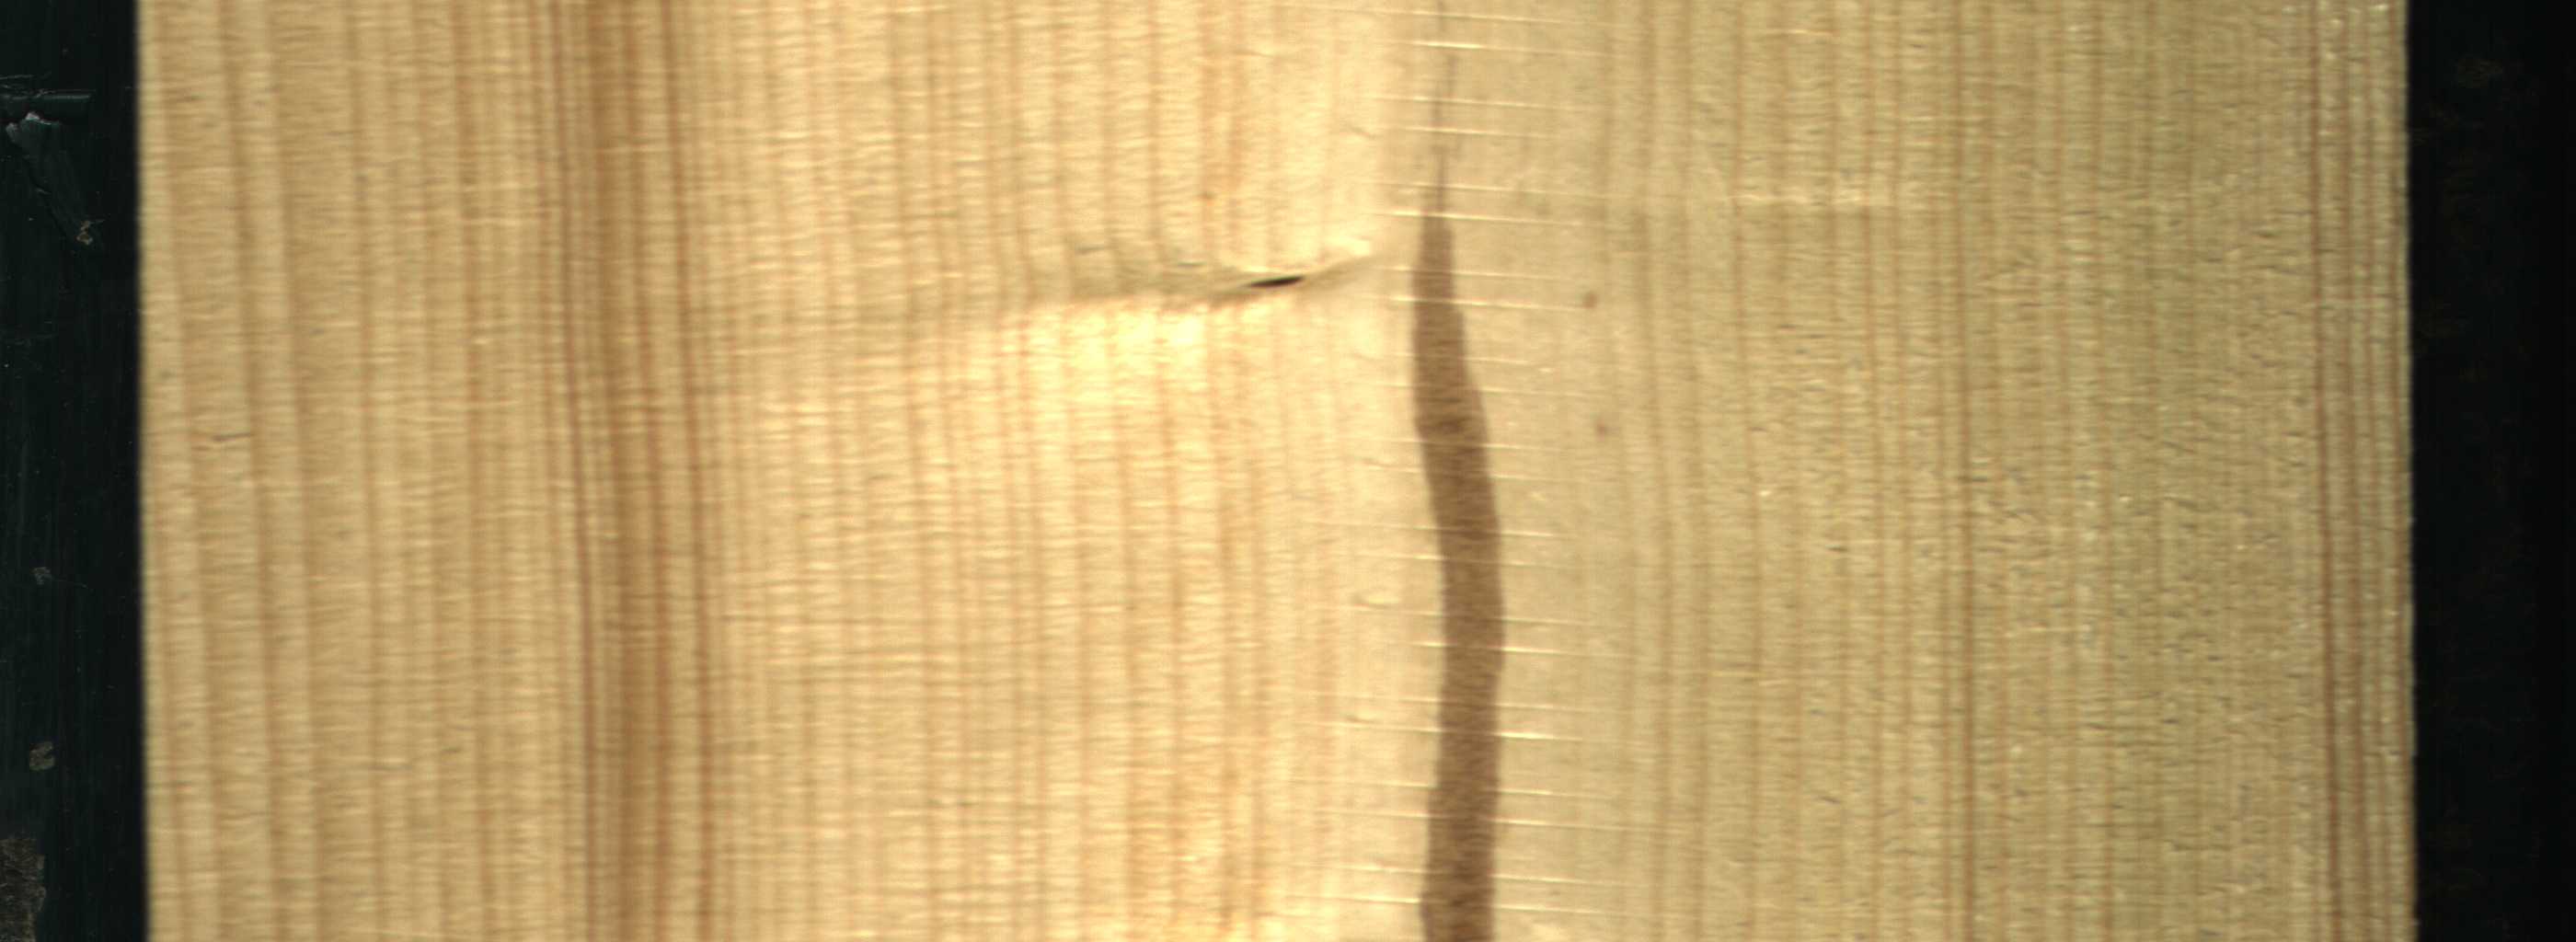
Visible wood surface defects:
Marrow
Dead_Knot